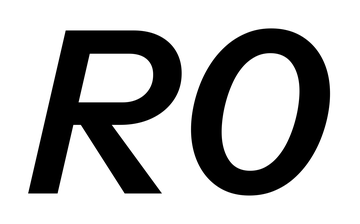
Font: InstrumentSans-Italic_SemiBold_Italic